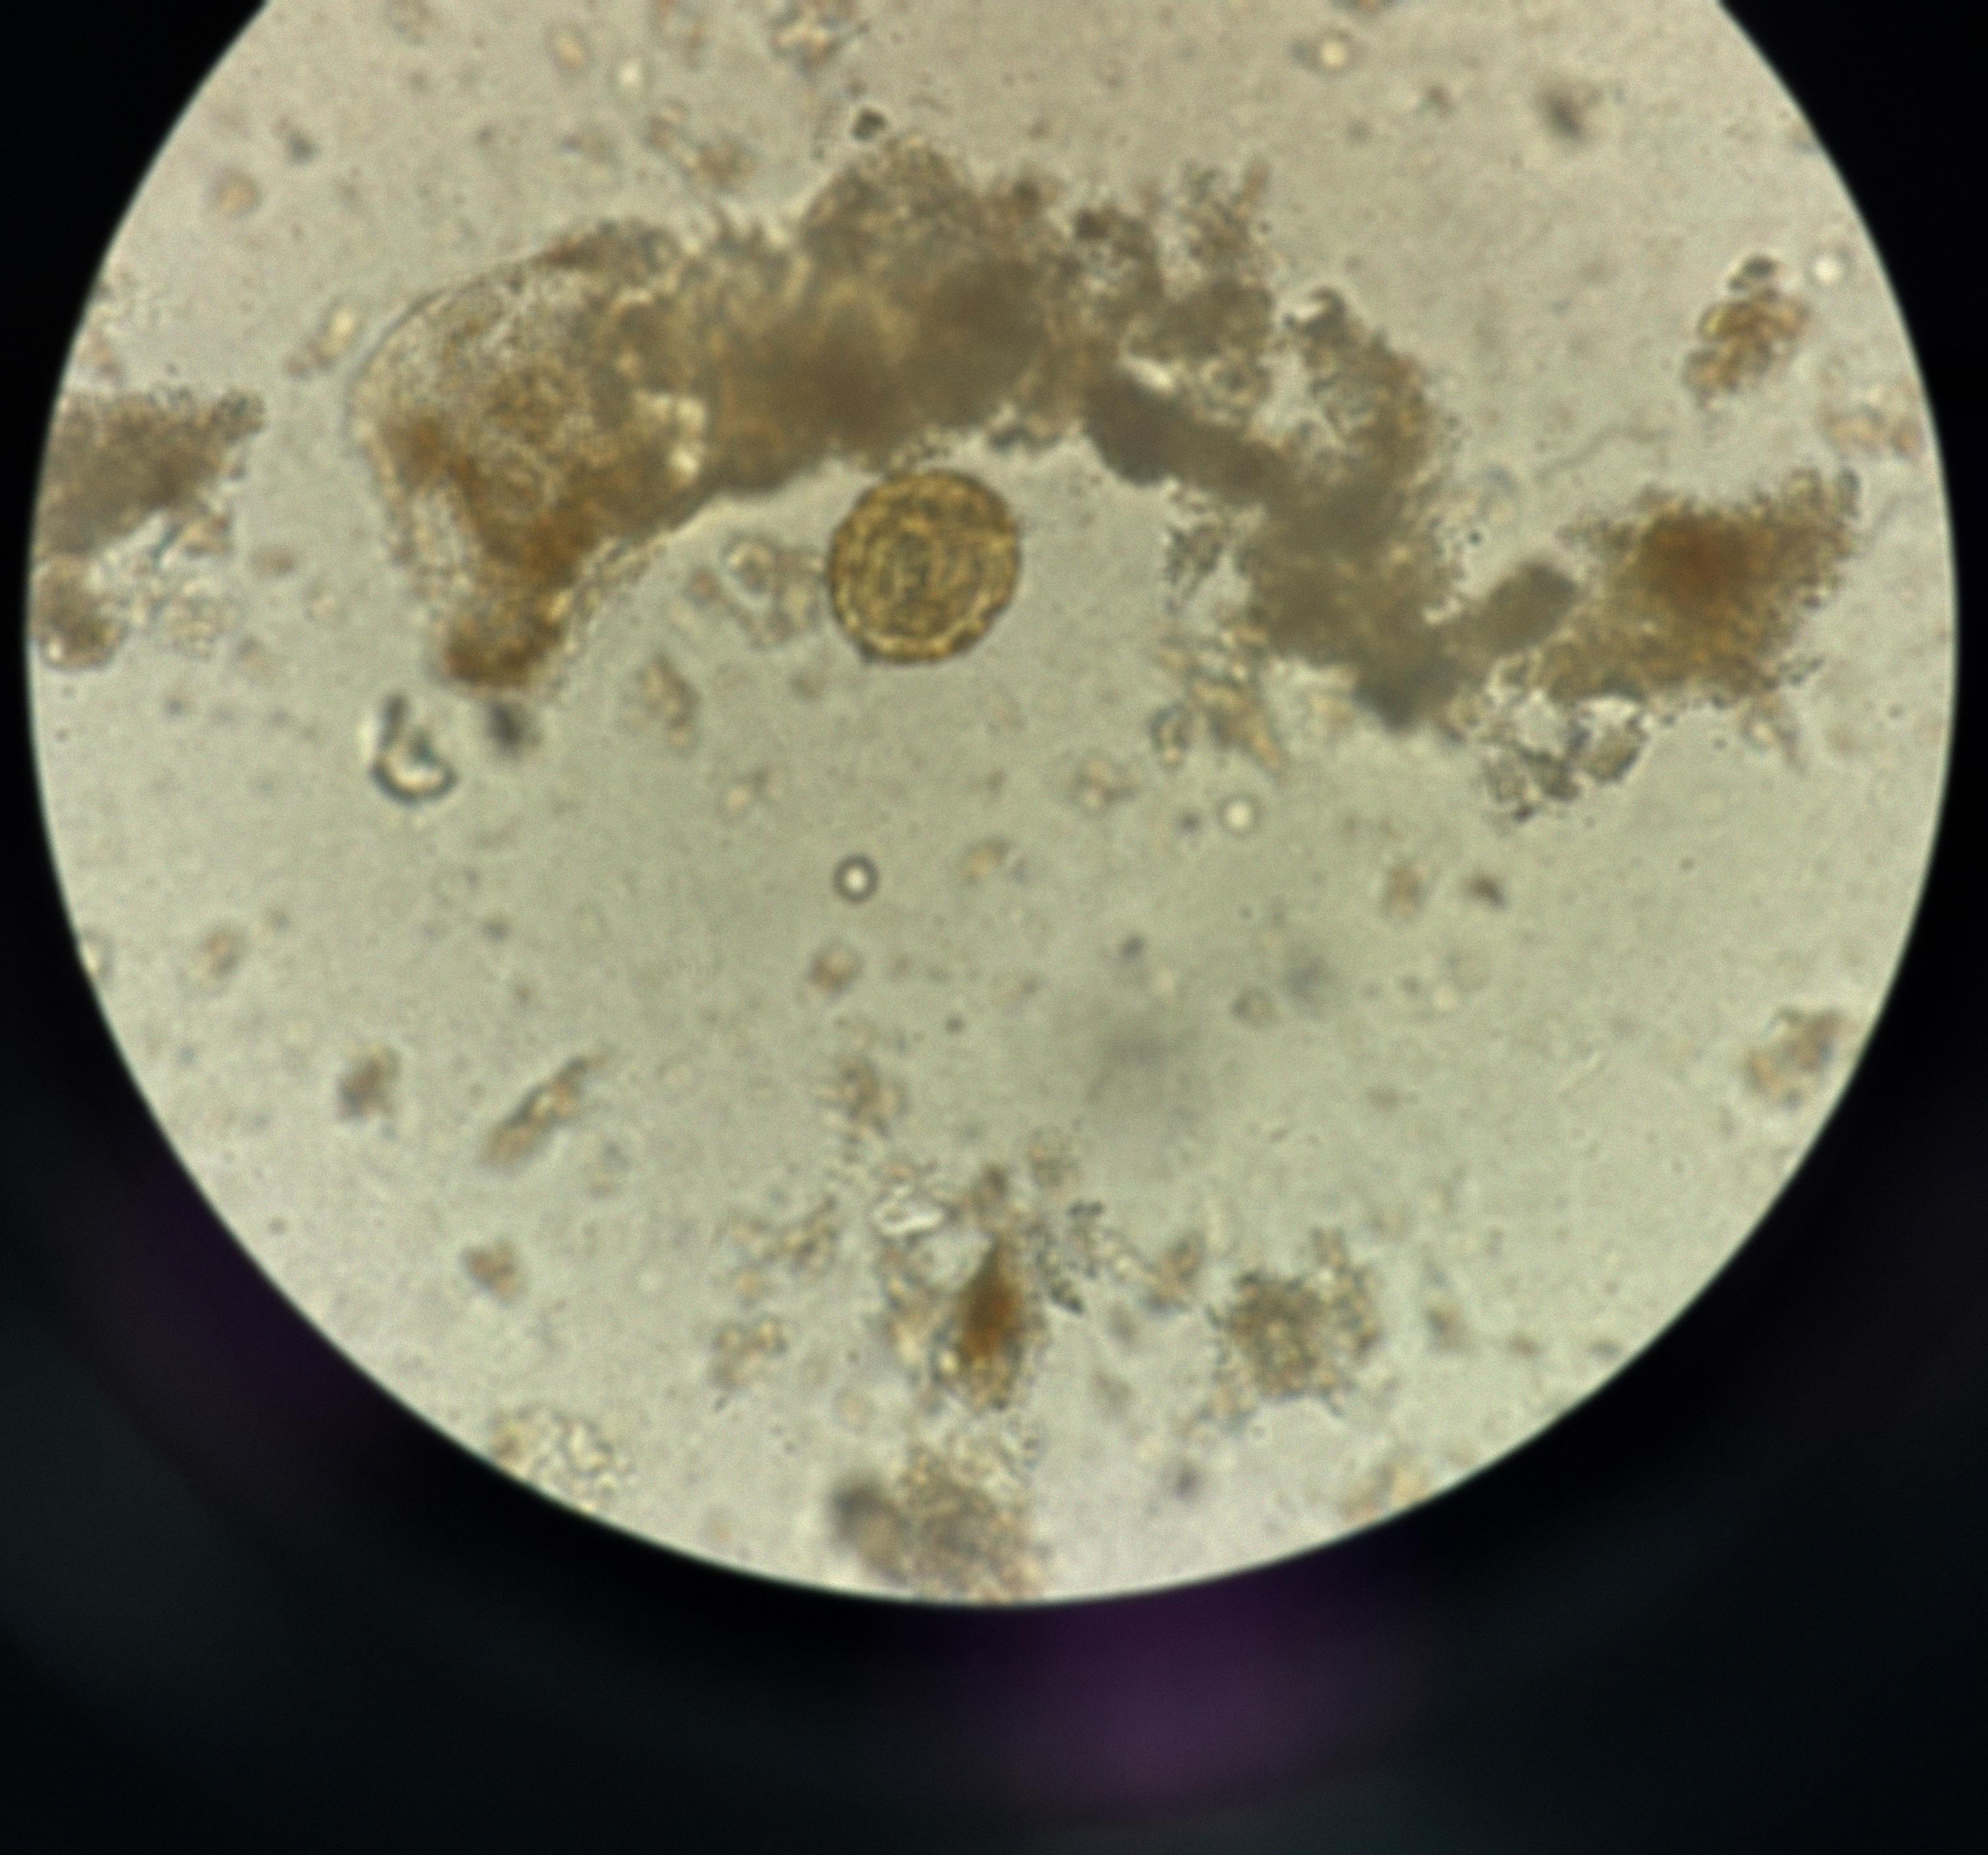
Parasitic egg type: Ascaris lumbricoides